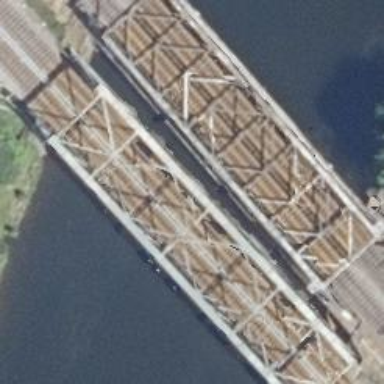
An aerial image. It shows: There is bridge in the image.